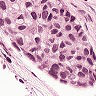
Metastatic tissue present: yes